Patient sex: M
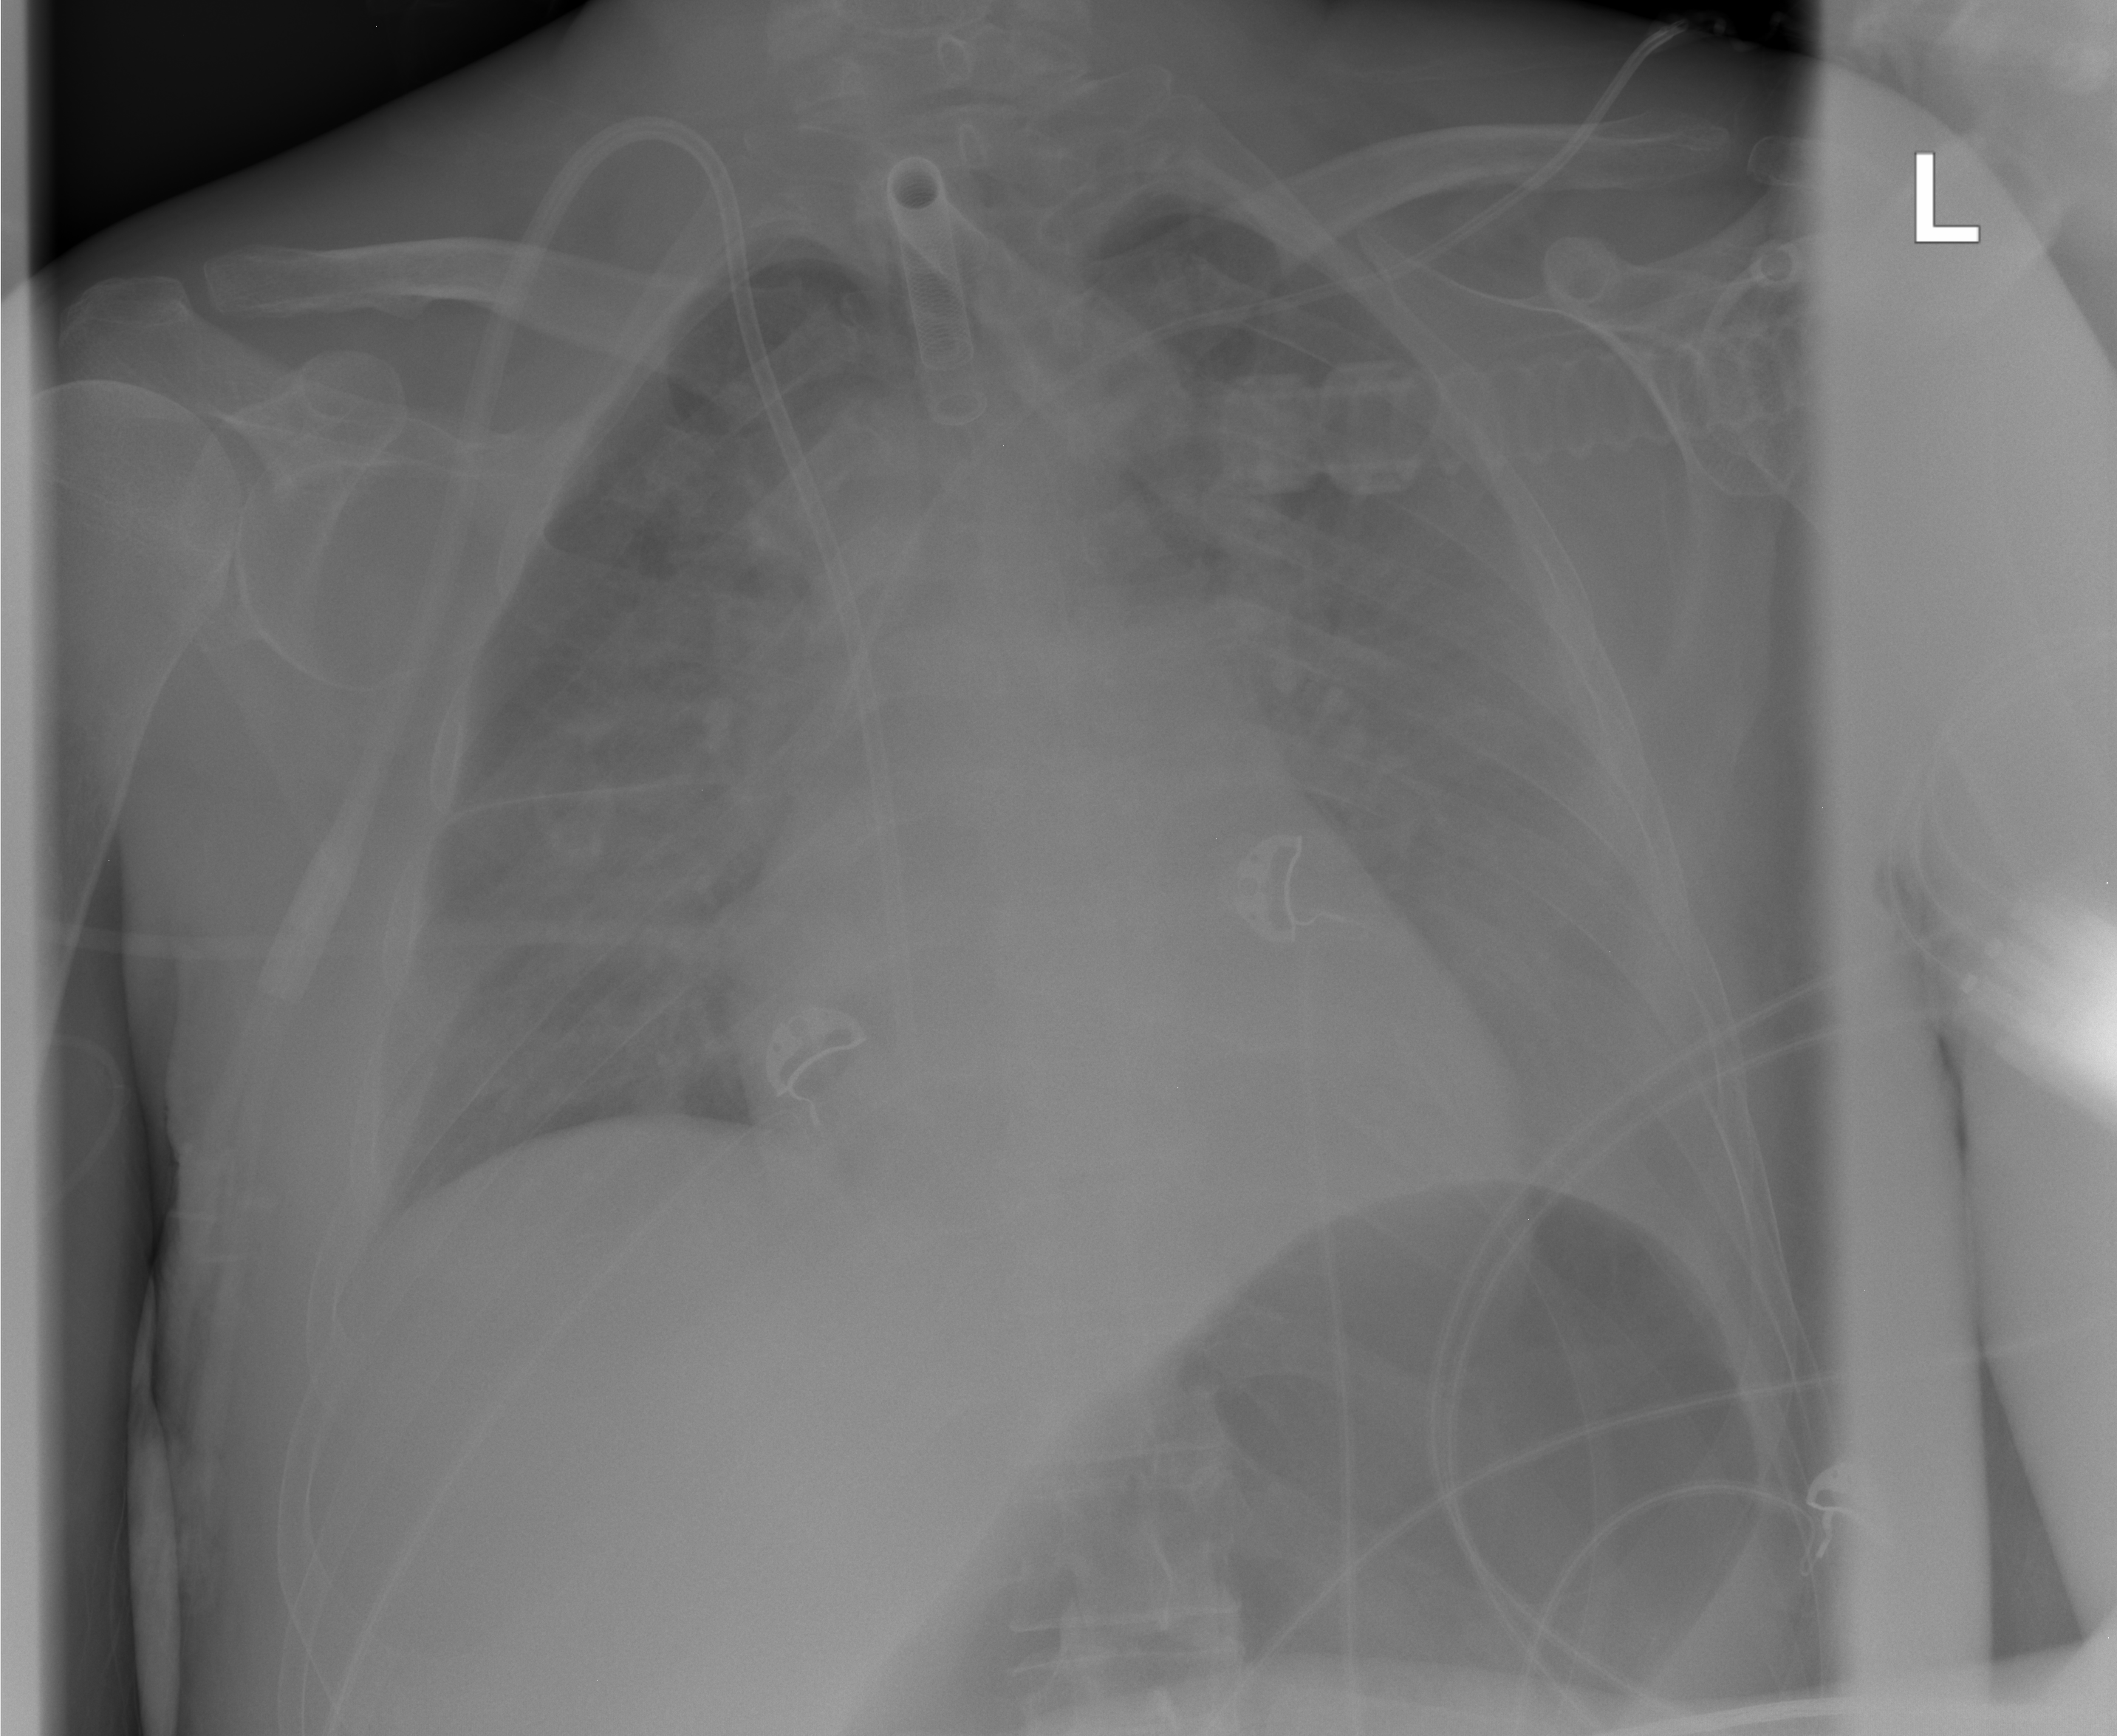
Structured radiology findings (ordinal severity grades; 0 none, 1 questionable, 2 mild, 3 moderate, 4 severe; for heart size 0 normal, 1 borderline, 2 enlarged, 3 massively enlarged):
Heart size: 2
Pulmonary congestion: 2
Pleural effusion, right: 1
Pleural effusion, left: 3
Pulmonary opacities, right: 2
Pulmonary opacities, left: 2
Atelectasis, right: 2
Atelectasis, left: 3